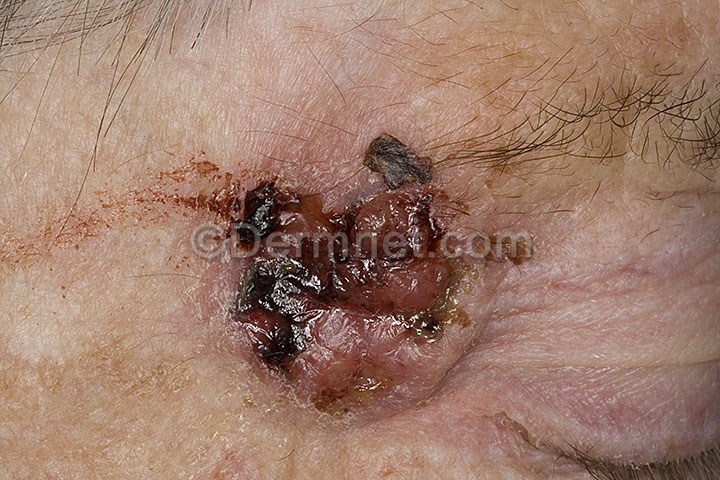
Disease: Actinic Keratosis Basal Cell Carcinoma and other Malignant Lesions